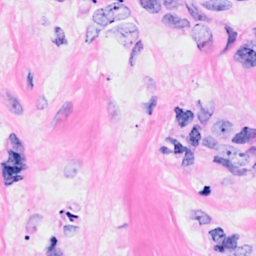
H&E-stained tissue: Breast